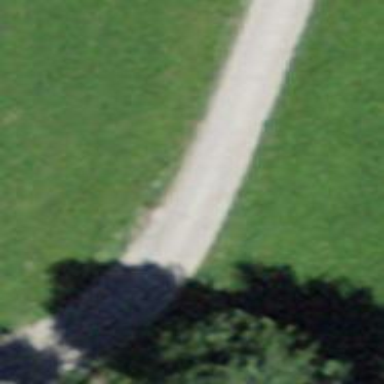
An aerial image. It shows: Unclassified road.